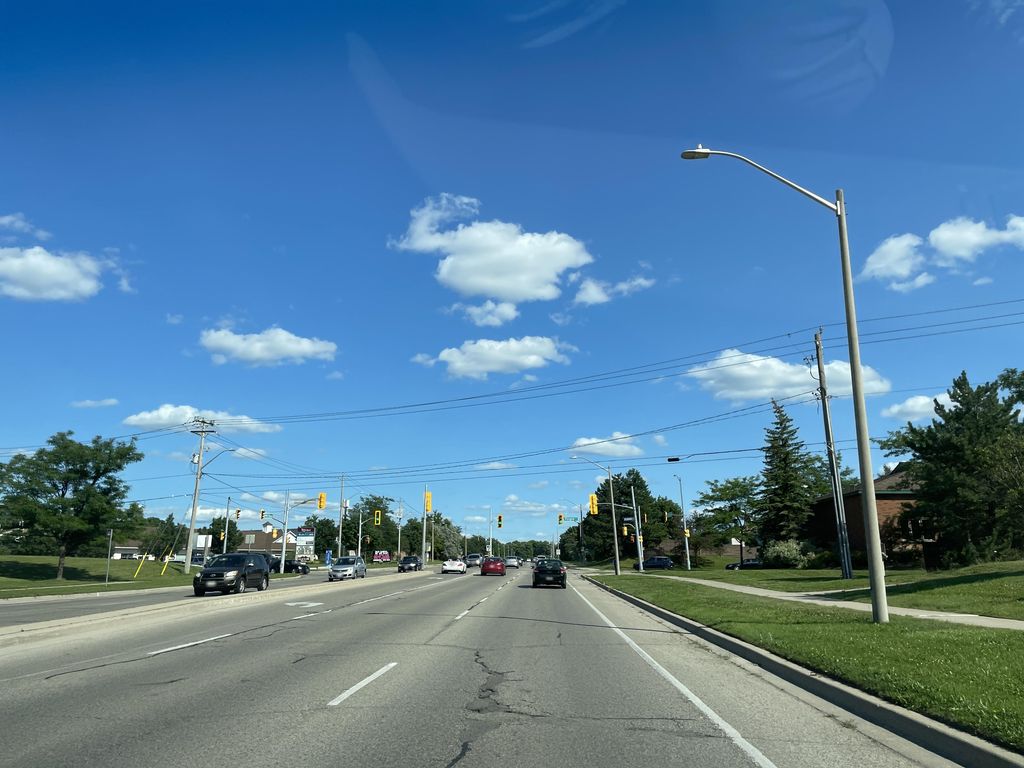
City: kitchener-waterloo